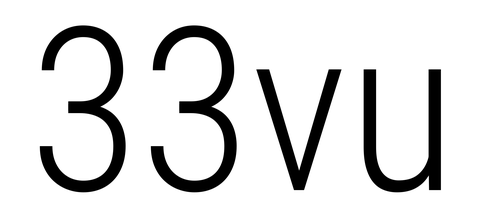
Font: Roboto_Condensed_Light